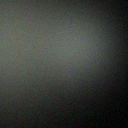
Screen state: off